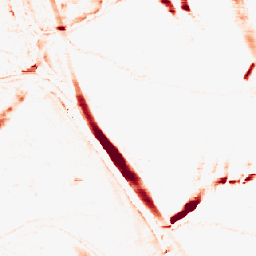
Category: morphological
Decomposition family: morphological_rect
Decomposition parameters: operation: opening
width: 20
height: 5
Upsampling method: area
Upsampling parameters: scale: 4
Upsampling scale: 4